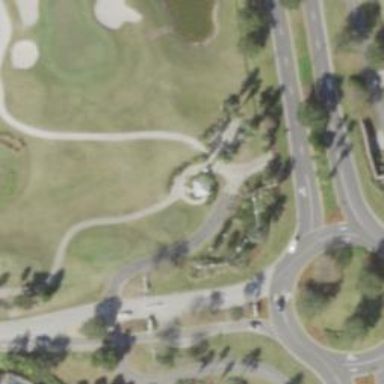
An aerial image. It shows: Golf cartpath that is also road path.